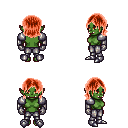
a pixel art fantasy rpg character, female body template, orc, green skin, steel arm armor, metal pants, red long bangs hairstyle, metal gloves, metal boots, four views (front, back, left, right), 2x2 character sprite sheet, small pixel art, hard edges, no anti-aliasing